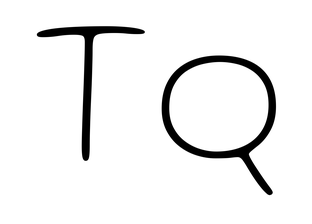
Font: Gluten_Thin